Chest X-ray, PA view. Patient: 20 years old, sex M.
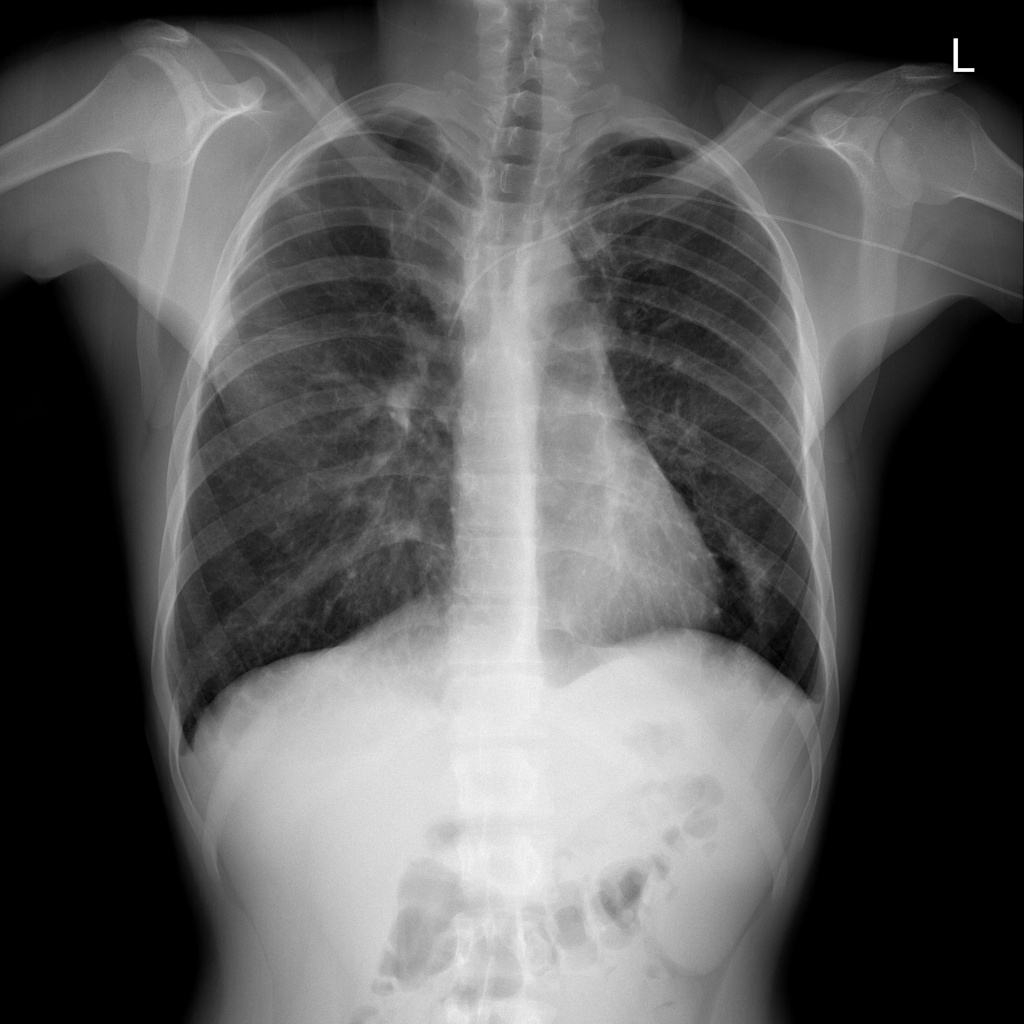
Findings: No Finding